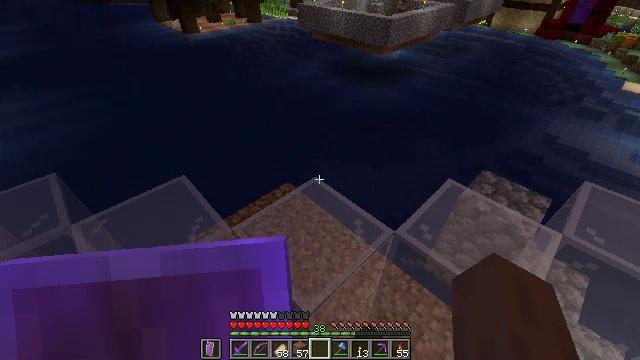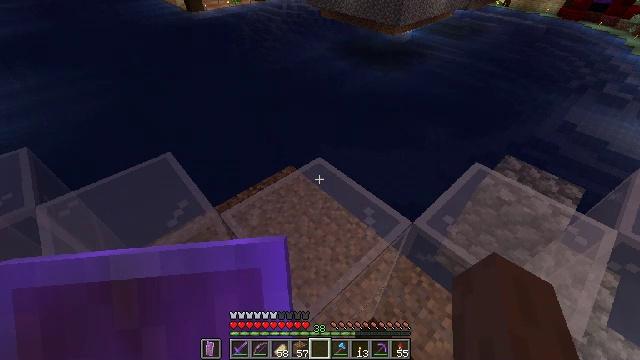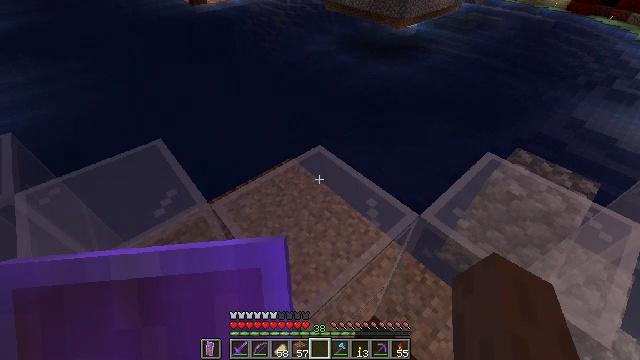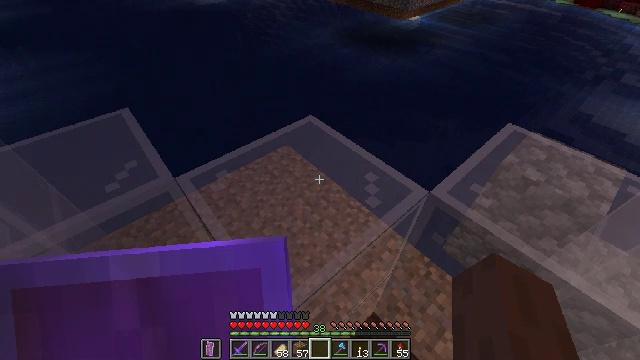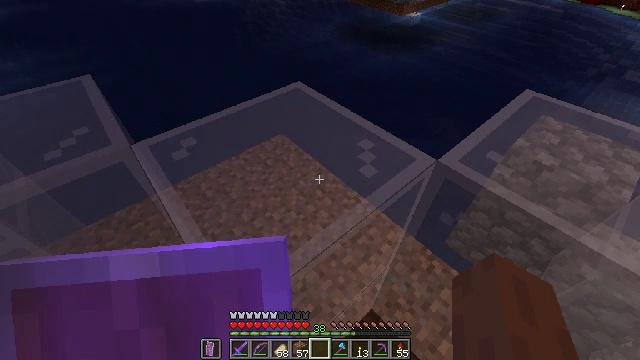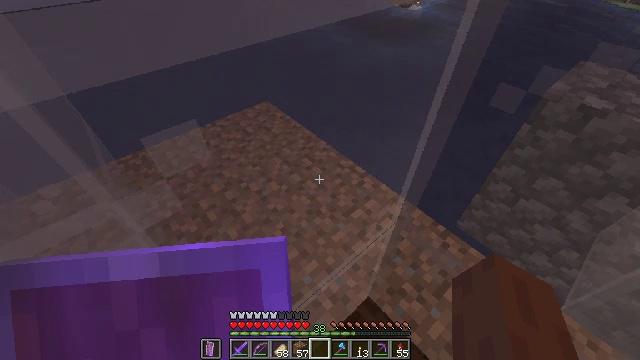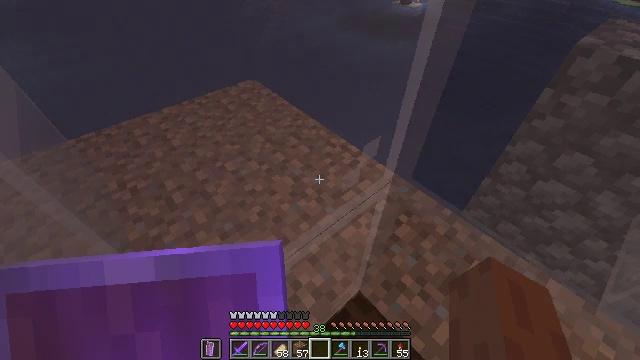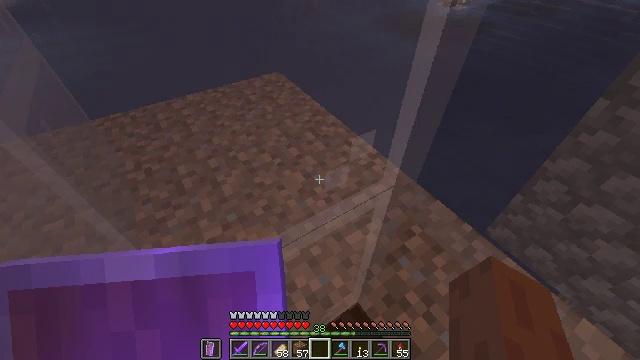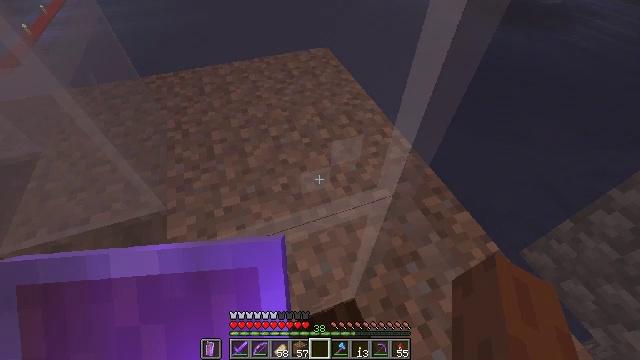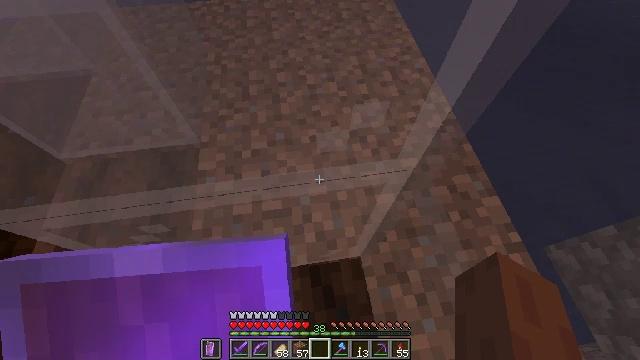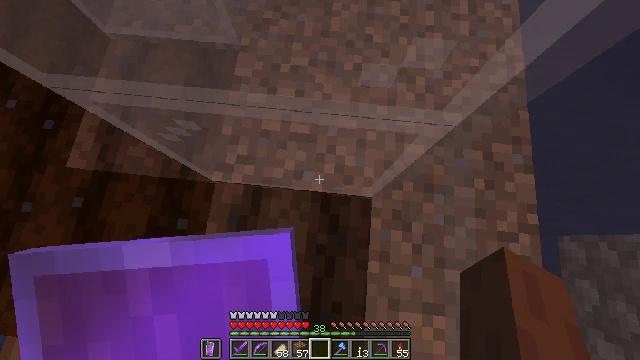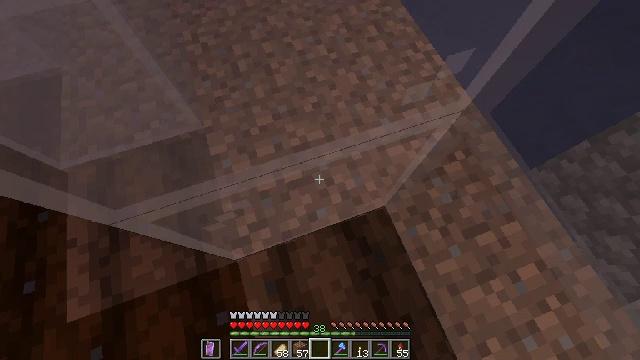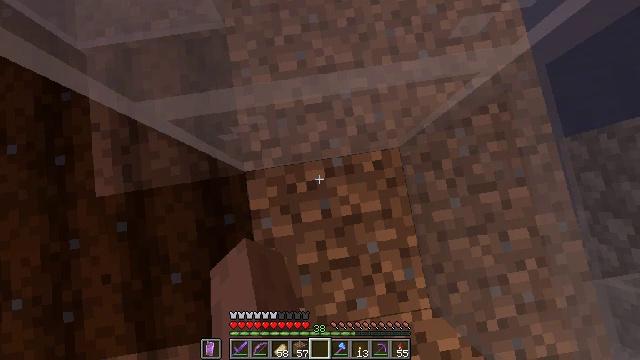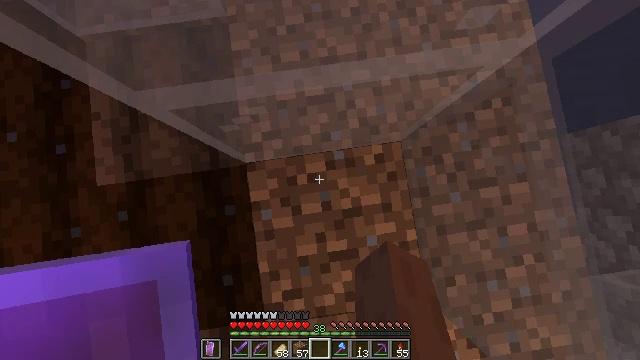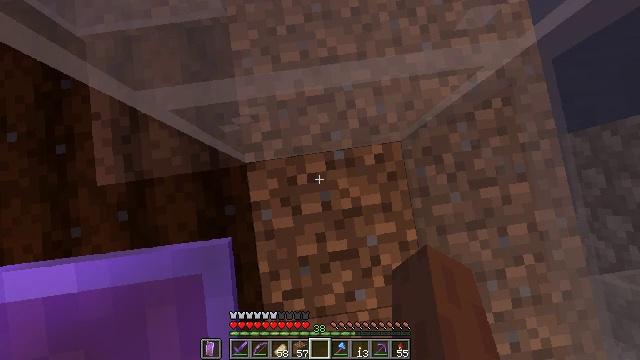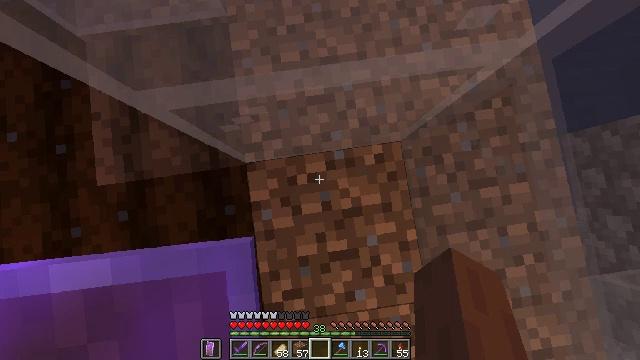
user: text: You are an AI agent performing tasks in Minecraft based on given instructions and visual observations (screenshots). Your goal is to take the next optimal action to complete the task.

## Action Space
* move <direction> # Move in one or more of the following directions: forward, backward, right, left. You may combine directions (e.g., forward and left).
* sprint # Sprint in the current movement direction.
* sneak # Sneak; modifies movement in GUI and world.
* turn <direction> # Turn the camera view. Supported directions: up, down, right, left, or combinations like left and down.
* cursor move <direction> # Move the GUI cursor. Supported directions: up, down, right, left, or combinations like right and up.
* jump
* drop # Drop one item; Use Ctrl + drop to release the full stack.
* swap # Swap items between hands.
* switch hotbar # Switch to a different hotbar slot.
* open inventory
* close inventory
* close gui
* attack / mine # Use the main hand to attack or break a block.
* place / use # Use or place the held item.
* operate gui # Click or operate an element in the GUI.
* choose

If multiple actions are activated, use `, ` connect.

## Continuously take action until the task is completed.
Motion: motion action
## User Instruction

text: Break the torch to collect it.
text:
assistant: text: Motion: move forward, turn left and down, jump
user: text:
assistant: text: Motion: move forward, jump
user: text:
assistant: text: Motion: move forward, jump
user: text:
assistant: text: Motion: move forward, jump
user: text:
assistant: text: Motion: move forward, jump
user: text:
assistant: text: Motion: move forward, jump
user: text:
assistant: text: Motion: move forward, turn left
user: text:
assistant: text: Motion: turn left and down
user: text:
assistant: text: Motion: turn left and down
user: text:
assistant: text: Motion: turn left and down
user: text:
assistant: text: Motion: turn left and down
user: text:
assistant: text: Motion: turn left and down
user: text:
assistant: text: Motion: turn down
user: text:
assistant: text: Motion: no_op
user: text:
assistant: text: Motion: no_op
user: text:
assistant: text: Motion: no_op
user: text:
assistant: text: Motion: no_op
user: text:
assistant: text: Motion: no_op
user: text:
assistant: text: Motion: no_op
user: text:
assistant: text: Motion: no_op
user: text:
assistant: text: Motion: no_op
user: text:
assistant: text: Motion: no_op
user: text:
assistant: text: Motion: no_op
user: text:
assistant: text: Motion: no_op
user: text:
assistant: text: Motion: turn left and up
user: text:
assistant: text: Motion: turn left and up
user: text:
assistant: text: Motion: turn left and up
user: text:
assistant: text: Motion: turn right and up
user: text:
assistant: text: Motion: turn up
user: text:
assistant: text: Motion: no_op